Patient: sex F, age 55
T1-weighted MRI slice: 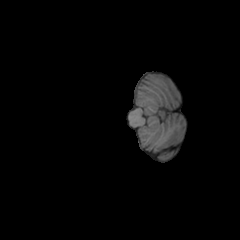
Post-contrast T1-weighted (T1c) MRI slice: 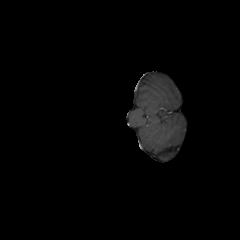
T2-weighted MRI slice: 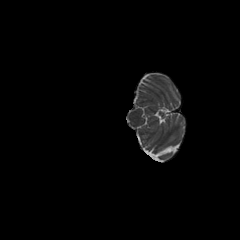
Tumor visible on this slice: no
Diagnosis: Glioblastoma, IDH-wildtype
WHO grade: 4